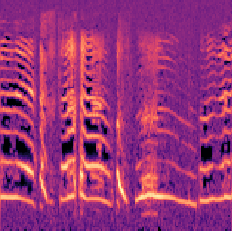
Sound class: Baby cry